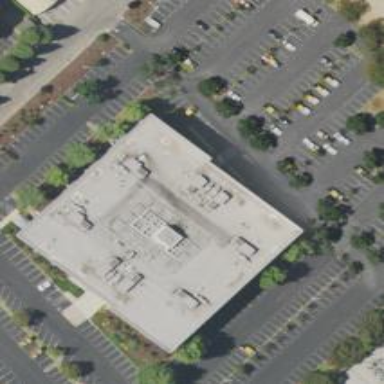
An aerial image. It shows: Parking space.